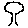
Label: tree